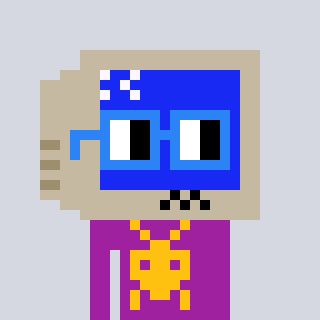
a pixel art character with square blue glasses, a old monitor-shaped head and a magenta-colored body on a cool background